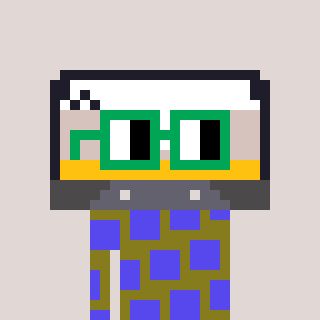
a pixel art character with square green glasses, a cassette tape-shaped head and a gunk-colored body on a warm background